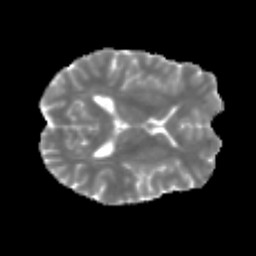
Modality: MD
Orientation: axial
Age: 37
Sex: male
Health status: healthy
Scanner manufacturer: siemens
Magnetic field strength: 3 T
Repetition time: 3.6 s
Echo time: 0.092 s